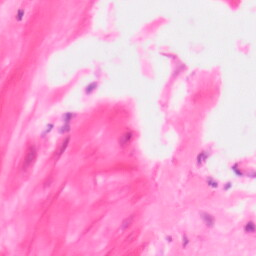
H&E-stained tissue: Colon